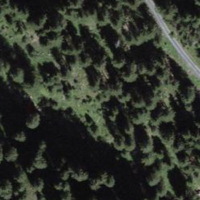
EUNIS habitat code: 43
Species observed at this site:
Petasites albus